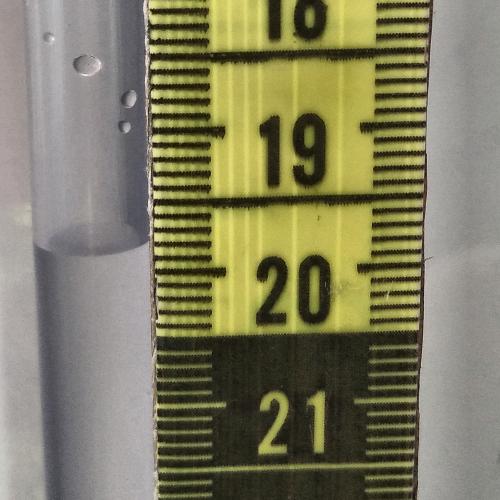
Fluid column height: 19.8 cm